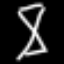
Label: hourglass